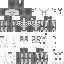
A male skeleton skin with bone dressed in a black tshirt and black pants, featuring a closed mouth.